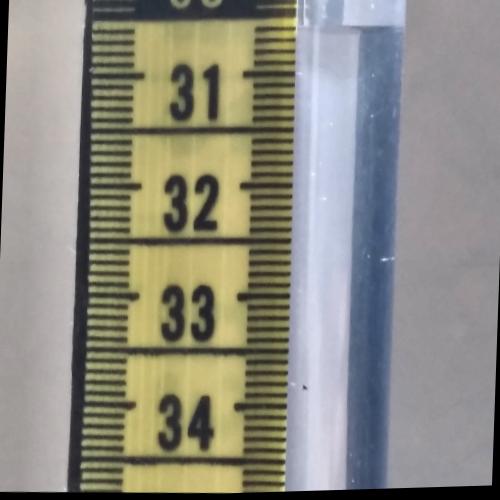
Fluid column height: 30.6 cm